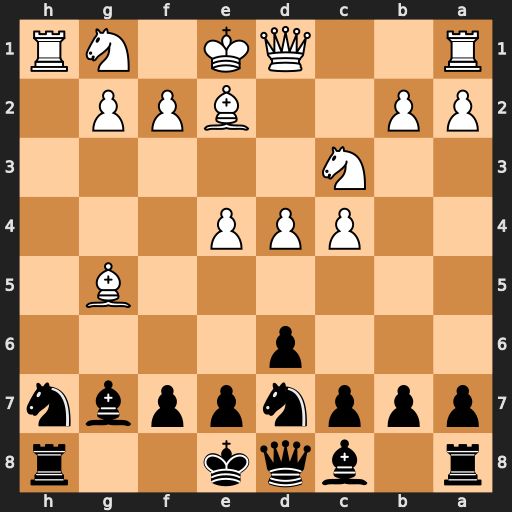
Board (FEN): r1bqk2r/pppnppbn/3p4/6B1/2PPP3/2N5/PP2BPP1/R2QK1NR
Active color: b
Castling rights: KQkq
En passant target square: -
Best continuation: Nxg5 Rxh8+ Bxh8